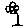
Label: flower